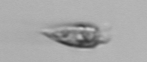
Label: Oxytoxum